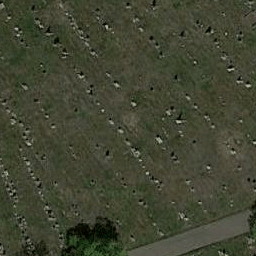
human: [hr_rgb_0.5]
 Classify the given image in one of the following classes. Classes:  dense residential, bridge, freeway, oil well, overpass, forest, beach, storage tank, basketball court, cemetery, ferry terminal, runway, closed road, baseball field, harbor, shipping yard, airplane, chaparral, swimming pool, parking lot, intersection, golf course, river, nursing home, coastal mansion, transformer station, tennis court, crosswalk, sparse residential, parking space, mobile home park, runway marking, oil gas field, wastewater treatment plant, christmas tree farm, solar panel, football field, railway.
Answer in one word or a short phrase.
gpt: cemetery